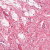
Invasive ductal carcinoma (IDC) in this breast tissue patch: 0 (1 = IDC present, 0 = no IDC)